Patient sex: F
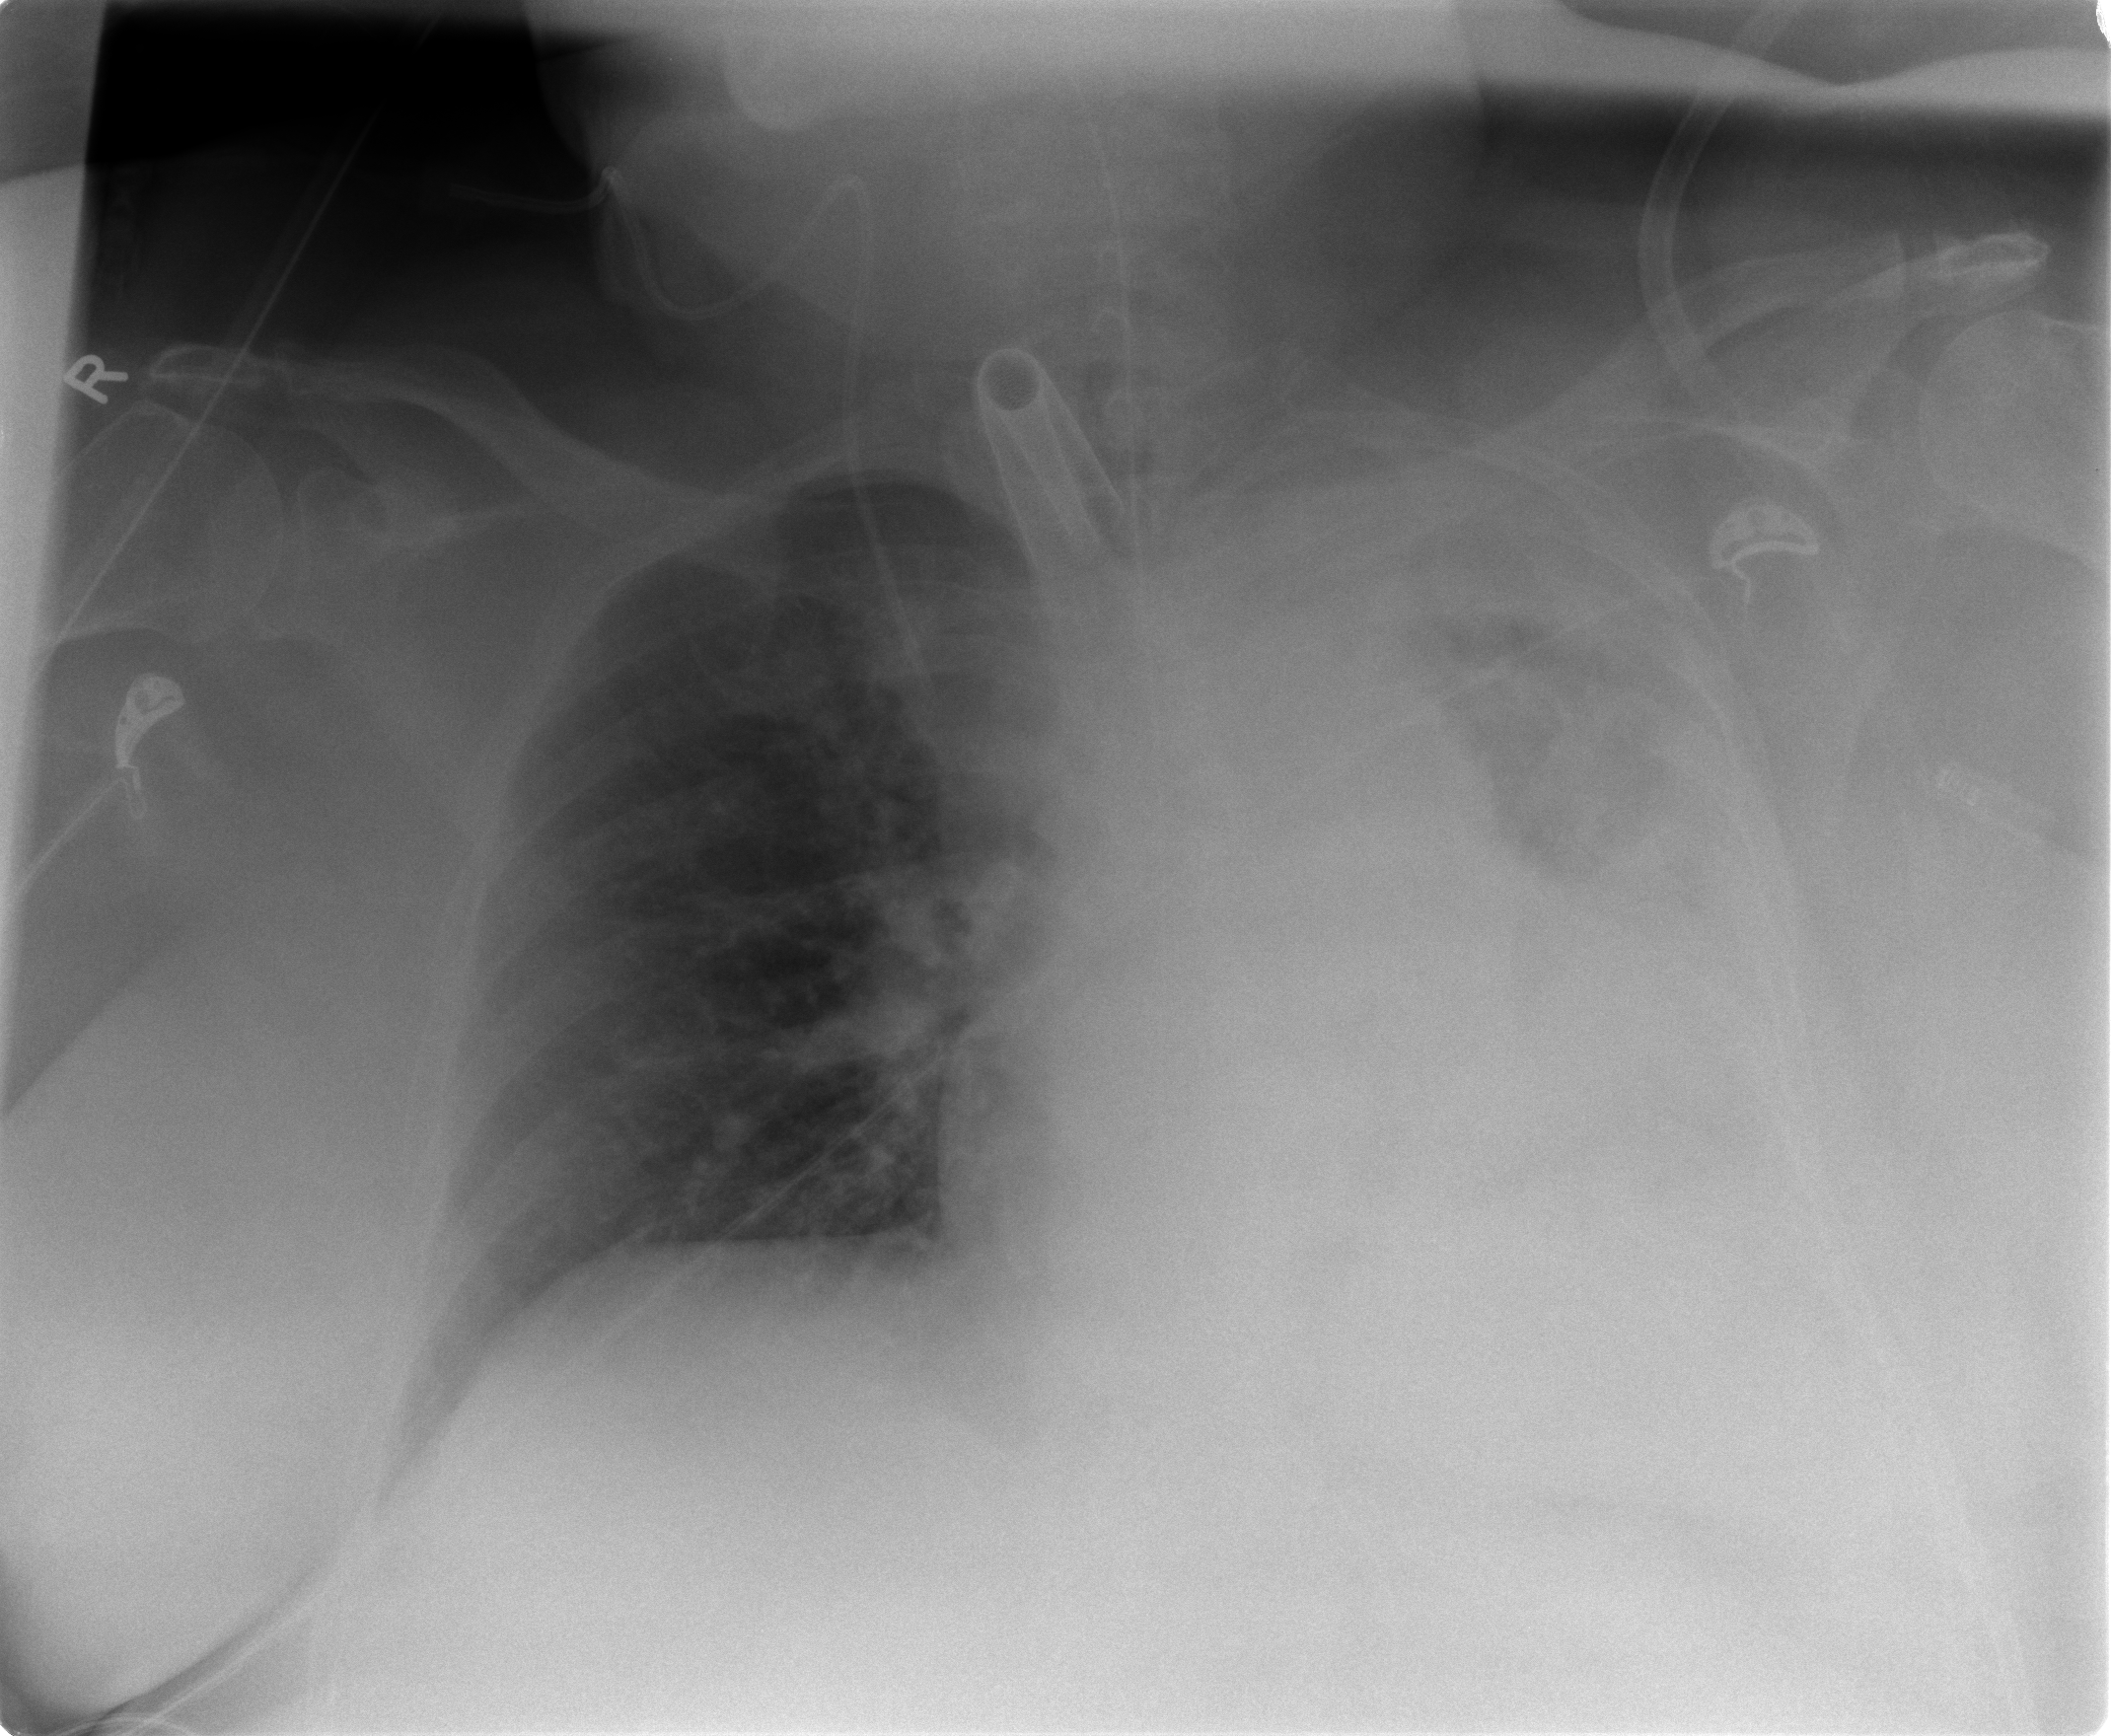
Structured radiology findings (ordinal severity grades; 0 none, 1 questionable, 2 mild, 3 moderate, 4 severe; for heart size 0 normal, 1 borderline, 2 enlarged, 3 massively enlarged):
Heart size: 2
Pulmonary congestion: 2
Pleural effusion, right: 0
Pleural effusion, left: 2
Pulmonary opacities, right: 0
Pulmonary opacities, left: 2
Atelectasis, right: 2
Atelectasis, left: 3